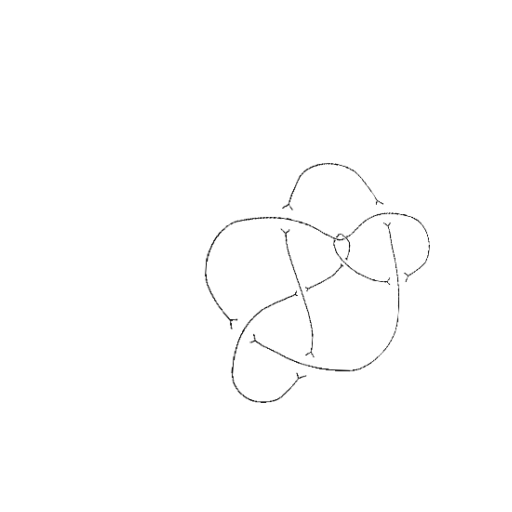
Crossing number: 9